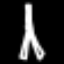
Label: The Eiffel Tower